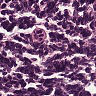
Metastatic tissue present: no